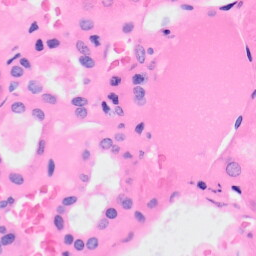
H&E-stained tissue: Kidney